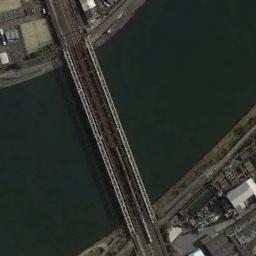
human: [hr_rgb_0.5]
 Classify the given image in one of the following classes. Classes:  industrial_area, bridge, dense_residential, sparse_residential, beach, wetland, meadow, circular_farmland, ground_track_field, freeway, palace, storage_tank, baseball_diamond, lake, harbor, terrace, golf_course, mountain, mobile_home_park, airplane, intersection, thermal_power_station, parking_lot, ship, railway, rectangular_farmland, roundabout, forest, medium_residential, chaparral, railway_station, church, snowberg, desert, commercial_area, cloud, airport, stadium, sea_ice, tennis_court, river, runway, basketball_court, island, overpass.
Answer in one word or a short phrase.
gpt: bridge